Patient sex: M
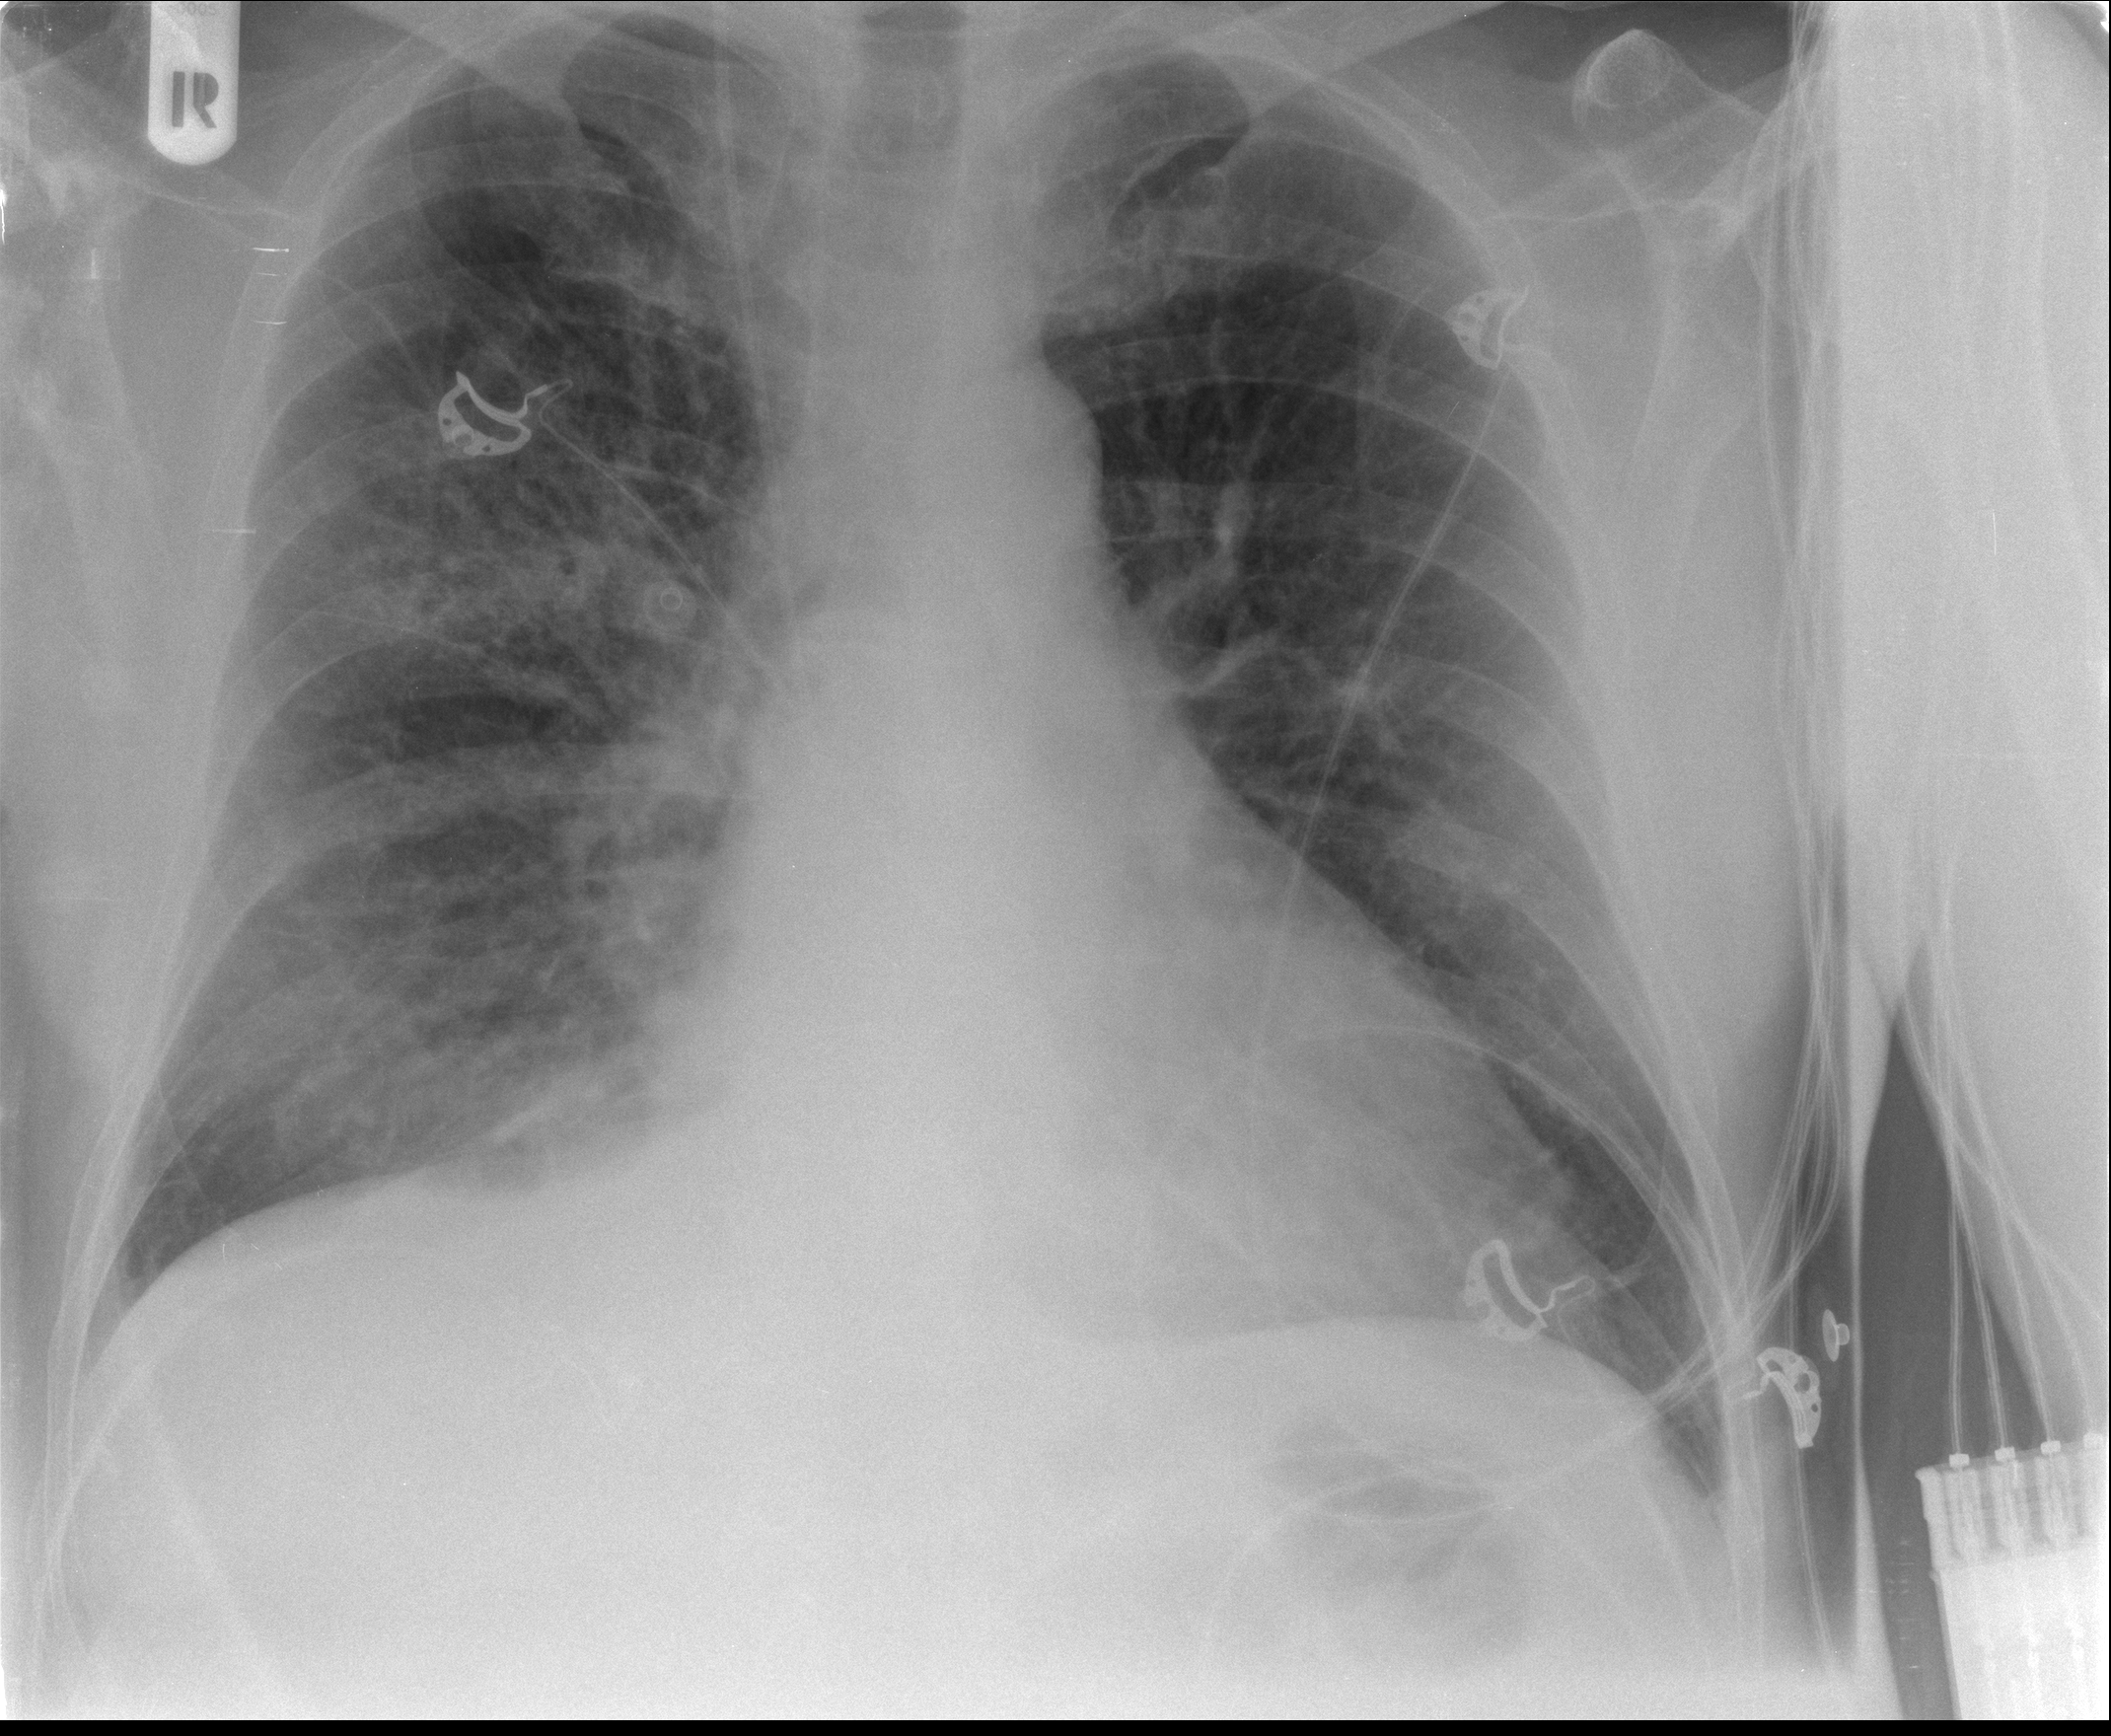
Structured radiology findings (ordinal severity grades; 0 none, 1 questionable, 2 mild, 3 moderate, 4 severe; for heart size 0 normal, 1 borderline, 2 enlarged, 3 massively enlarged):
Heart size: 0
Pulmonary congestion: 1
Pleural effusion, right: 0
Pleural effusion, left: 0
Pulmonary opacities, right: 2
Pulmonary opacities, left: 0
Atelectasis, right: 2
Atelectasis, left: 0